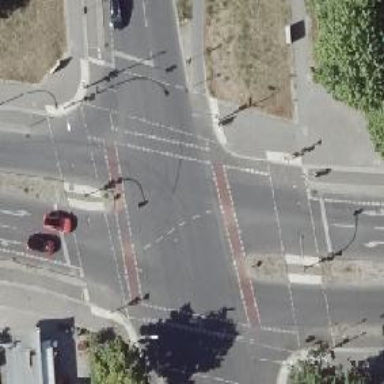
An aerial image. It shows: Asphalt cycleway with traffic signal crossing.